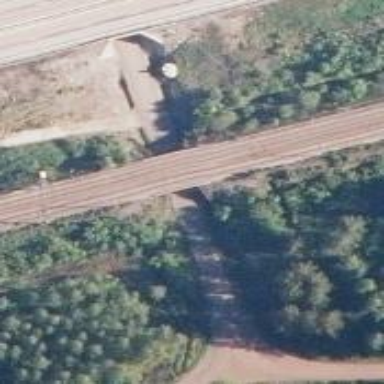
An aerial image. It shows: Bridge carrying continuous electrified railway tracks with contact line.